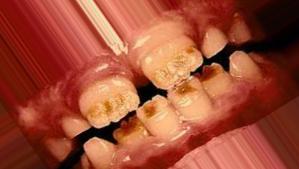
Condition: Tooth Discoloration